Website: home-depot
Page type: cross-sells
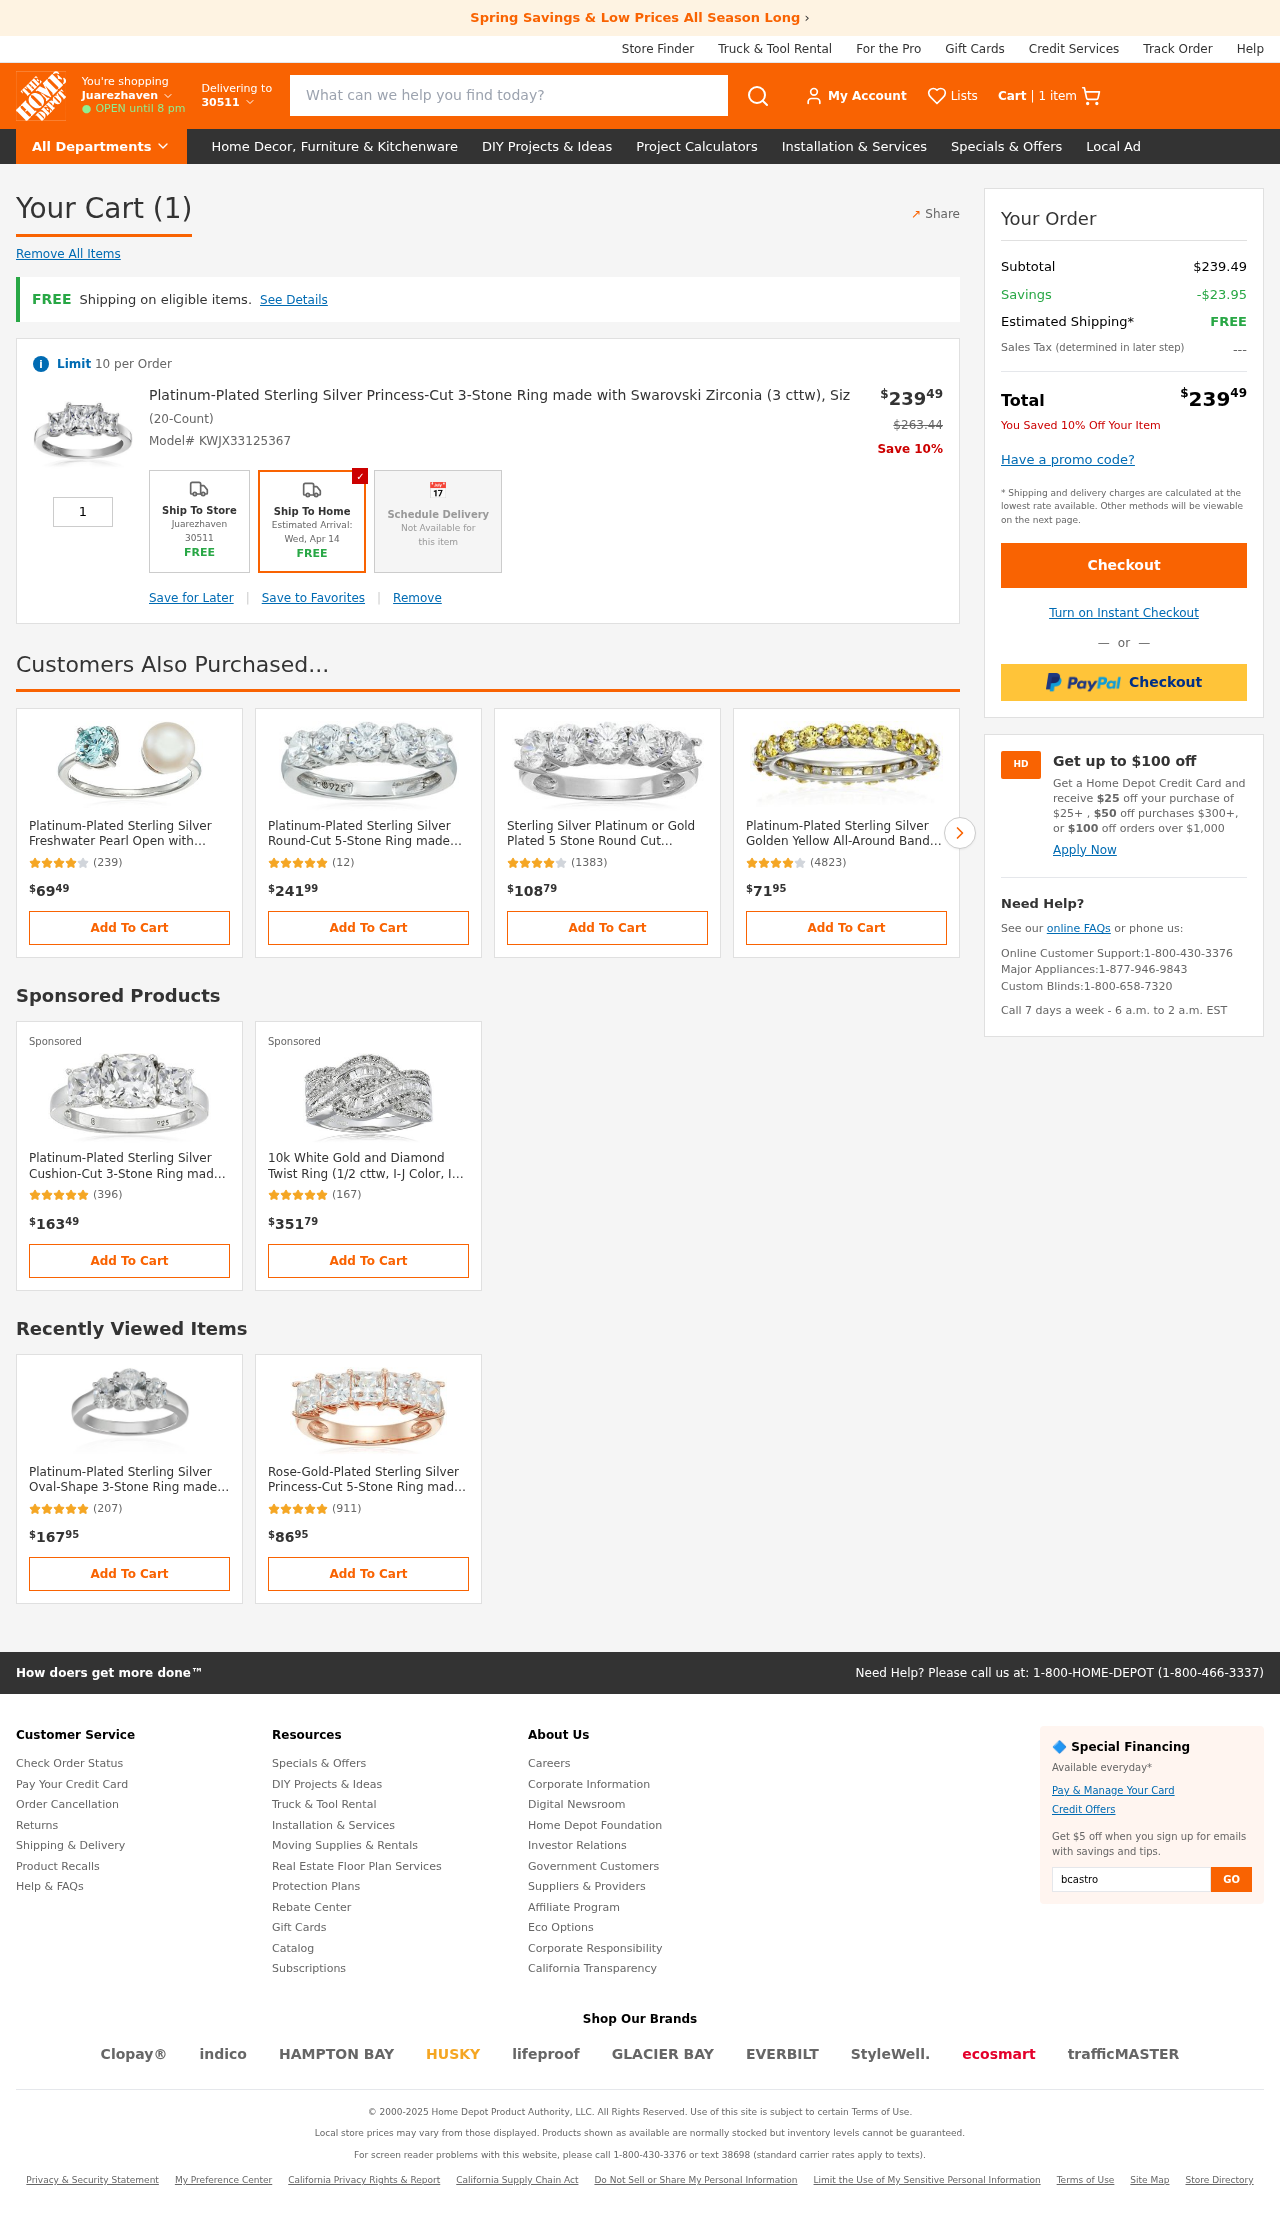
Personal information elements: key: PII_LOCATION1_CITY
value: Juarezhaven
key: PII_POSTCODE
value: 30511
Product elements: key: PRODUCT1_NAME
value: Platinum-Plated Sterling Silver Princess-Cut 3-Stone Ring made with Swarovski Zirconia (3 cttw), Siz
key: PRODUCT1_PRICE
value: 239.49
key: PRODUCT1_QUANTITY
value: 1
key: PRODUCT1_ORIGINAL_PRICE
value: $263.44
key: PRODUCT2_NAME
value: Platinum-Plated Sterling Silver Freshwater Pearl Open with Frosty Mint Swarovski Zirconia Accents Ri
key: PRODUCT2_NUM_RATINGS
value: (239)
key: PRODUCT2_PRICE
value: $6949
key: PRODUCT3_NAME
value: Platinum-Plated Sterling Silver Round-Cut 5-Stone Ring made with Swarovski Zirconia (1.25 cttw), Siz
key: PRODUCT3_NUM_RATINGS
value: (12)
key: PRODUCT3_PRICE
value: $24199
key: PRODUCT4_NAME
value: Sterling Silver Platinum or Gold Plated 5 Stone Round Cut Swarovski Cubic Zirconia Ring
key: PRODUCT4_NUM_RATINGS
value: (1383)
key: PRODUCT4_PRICE
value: $10879
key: PRODUCT5_NAME
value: Platinum-Plated Sterling Silver Golden Yellow All-Around Band Ring made with Swarovski Zirconia, Siz
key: PRODUCT5_NUM_RATINGS
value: (4823)
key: PRODUCT5_PRICE
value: $7195
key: PRODUCT6_NAME
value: Platinum-Plated Sterling Silver Cushion-Cut 3-Stone Ring made with Swarovski Zirconia (3 cttw), Size
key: PRODUCT6_NUM_RATINGS
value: (396)
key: PRODUCT6_PRICE
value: $16349
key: PRODUCT7_NAME
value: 10k White Gold and Diamond Twist Ring (1/2 cttw, I-J Color, I3 Clarity)
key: PRODUCT7_NUM_RATINGS
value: (167)
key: PRODUCT7_PRICE
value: $35179
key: PRODUCT8_NAME
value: Platinum-Plated Sterling Silver Oval-Shape 3-Stone Ring made with Swarovski Zirconia (3 cttw), Size
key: PRODUCT8_NUM_RATINGS
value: (207)
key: PRODUCT8_PRICE
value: $16795
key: PRODUCT9_NAME
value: Rose-Gold-Plated Sterling Silver Princess-Cut 5-Stone Ring made with Swarovski Zirconia (3 cttw), Si
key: PRODUCT9_NUM_RATINGS
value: (911)
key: PRODUCT9_PRICE
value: $8695
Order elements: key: ORDER_NUM_ITEMS
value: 1 item
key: ORDER_NUM_ITEMS
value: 1
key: ORDER_SKU
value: Model# KWJX33125367
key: ORDER_SUBTOTAL
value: $239.49
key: ORDER_SAVINGS
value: -$23.95
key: ORDER_TOTAL
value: $23949
Search elements: key: HEADER_SEARCH
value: What can we help you find today?